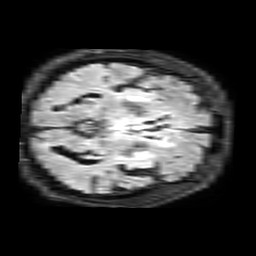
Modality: FLAIR
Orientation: axial
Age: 63
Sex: male
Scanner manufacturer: philips
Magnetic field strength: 3 T
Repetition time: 11 s
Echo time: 0.12 s